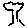
Label: tree